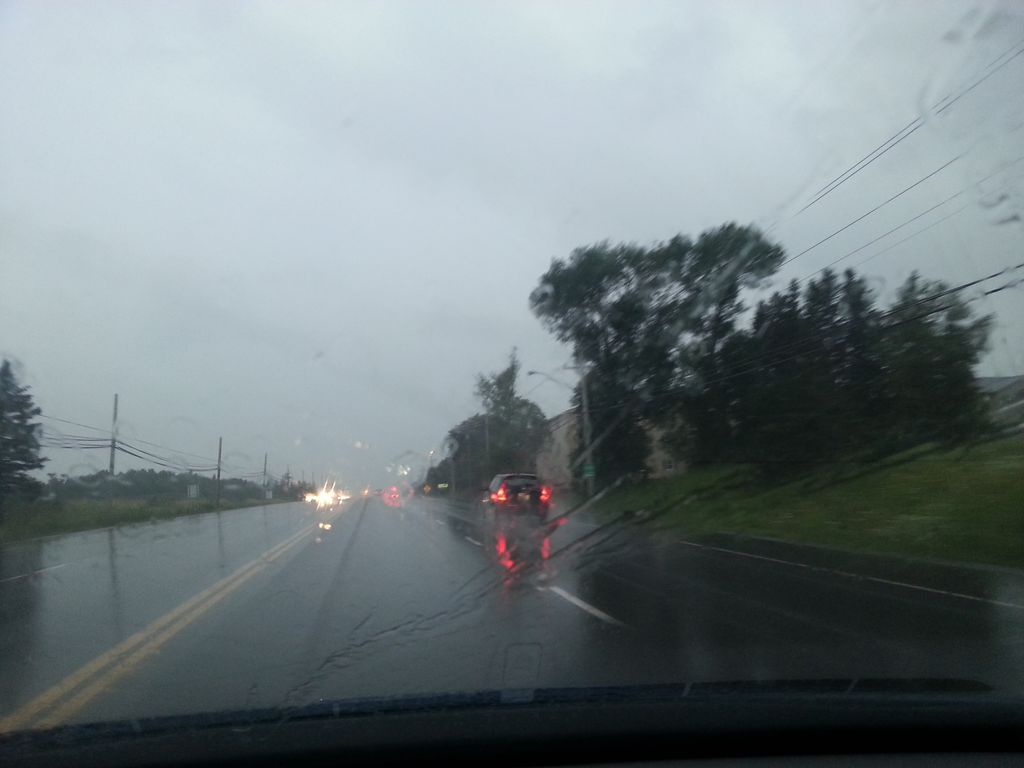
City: charlottetown